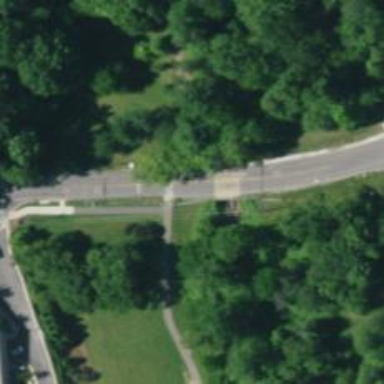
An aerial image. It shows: Asphalt cycleway with marked crossing.